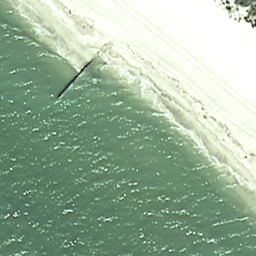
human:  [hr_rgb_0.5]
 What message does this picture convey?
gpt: beach